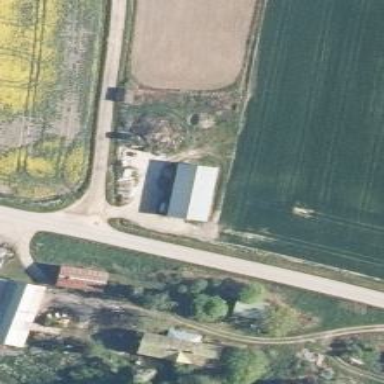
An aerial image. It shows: Farmyard area.